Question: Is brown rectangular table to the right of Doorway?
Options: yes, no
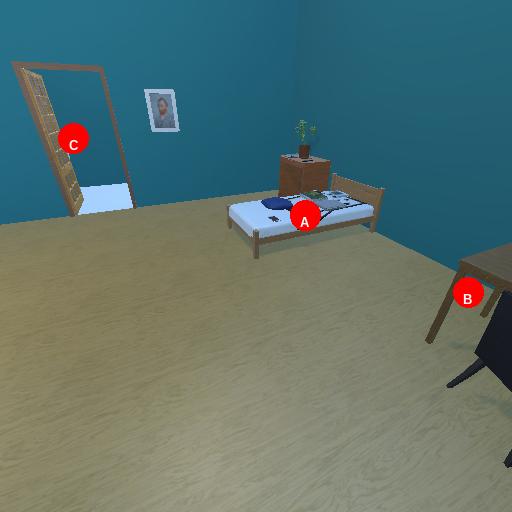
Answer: yes